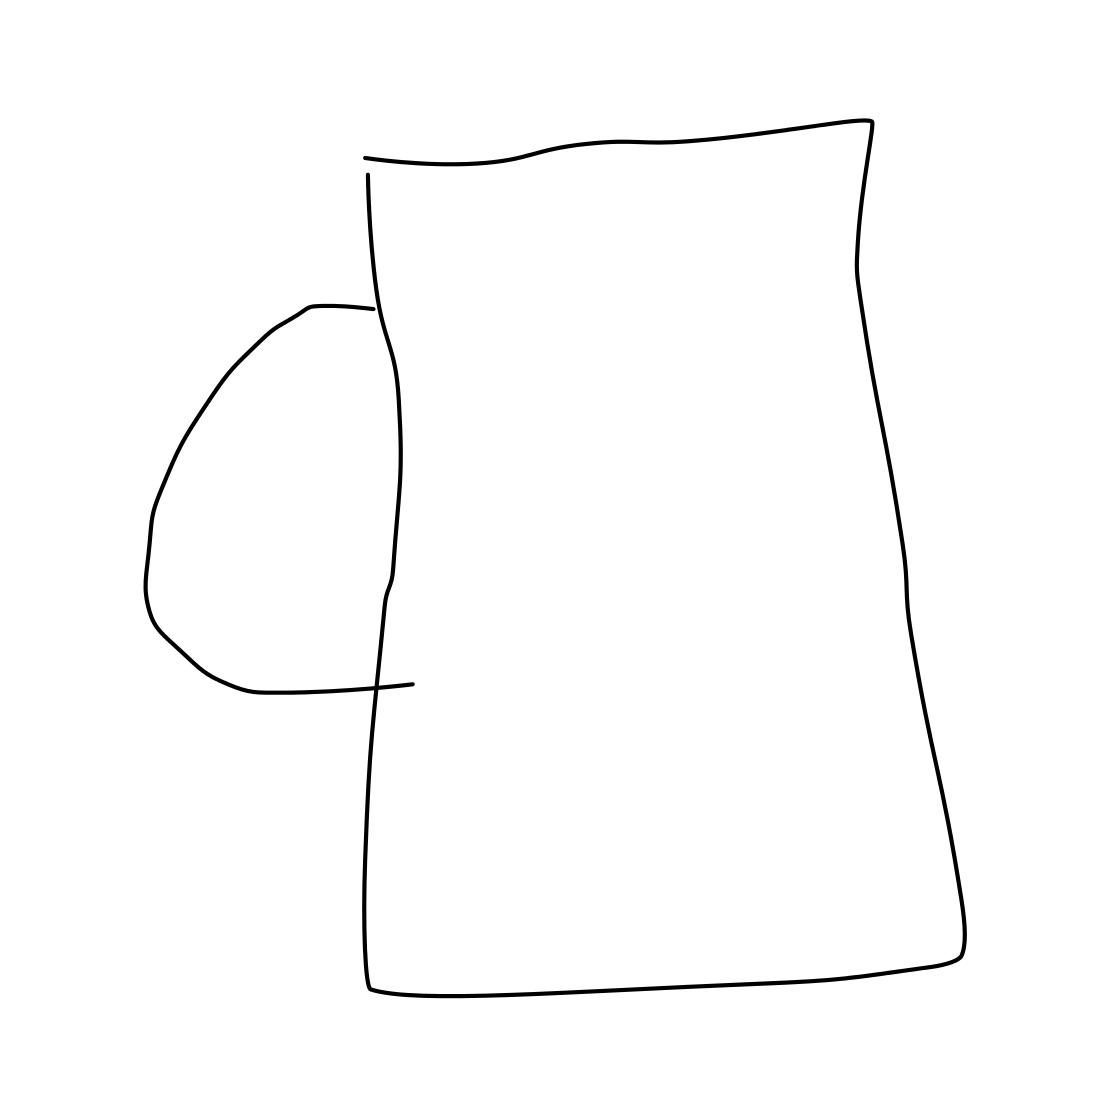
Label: beer-mug